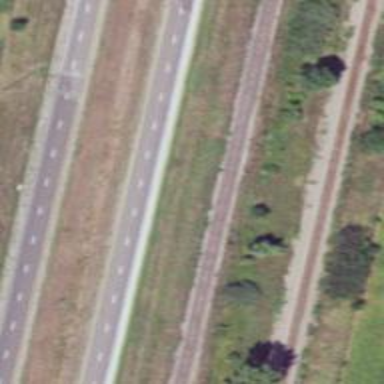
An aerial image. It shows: Trunk highway with expressway features.